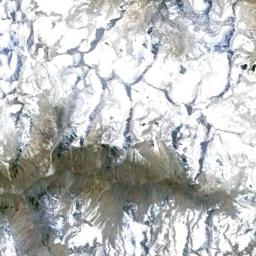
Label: snowberg